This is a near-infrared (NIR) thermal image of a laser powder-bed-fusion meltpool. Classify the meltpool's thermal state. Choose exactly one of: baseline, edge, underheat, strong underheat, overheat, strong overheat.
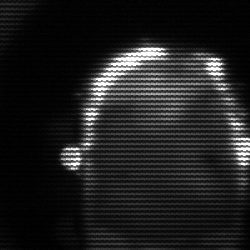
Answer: baseline